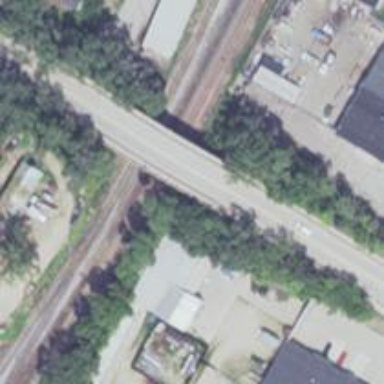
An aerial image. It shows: Railway siding with rails.